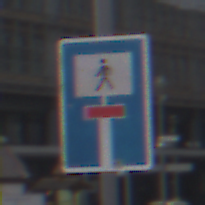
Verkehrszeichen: SackgasseFussgaengerDurchlaessig
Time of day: MorningAfternoon
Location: Outdoor (Urban)
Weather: Overcast
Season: NotSpecified
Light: Natural